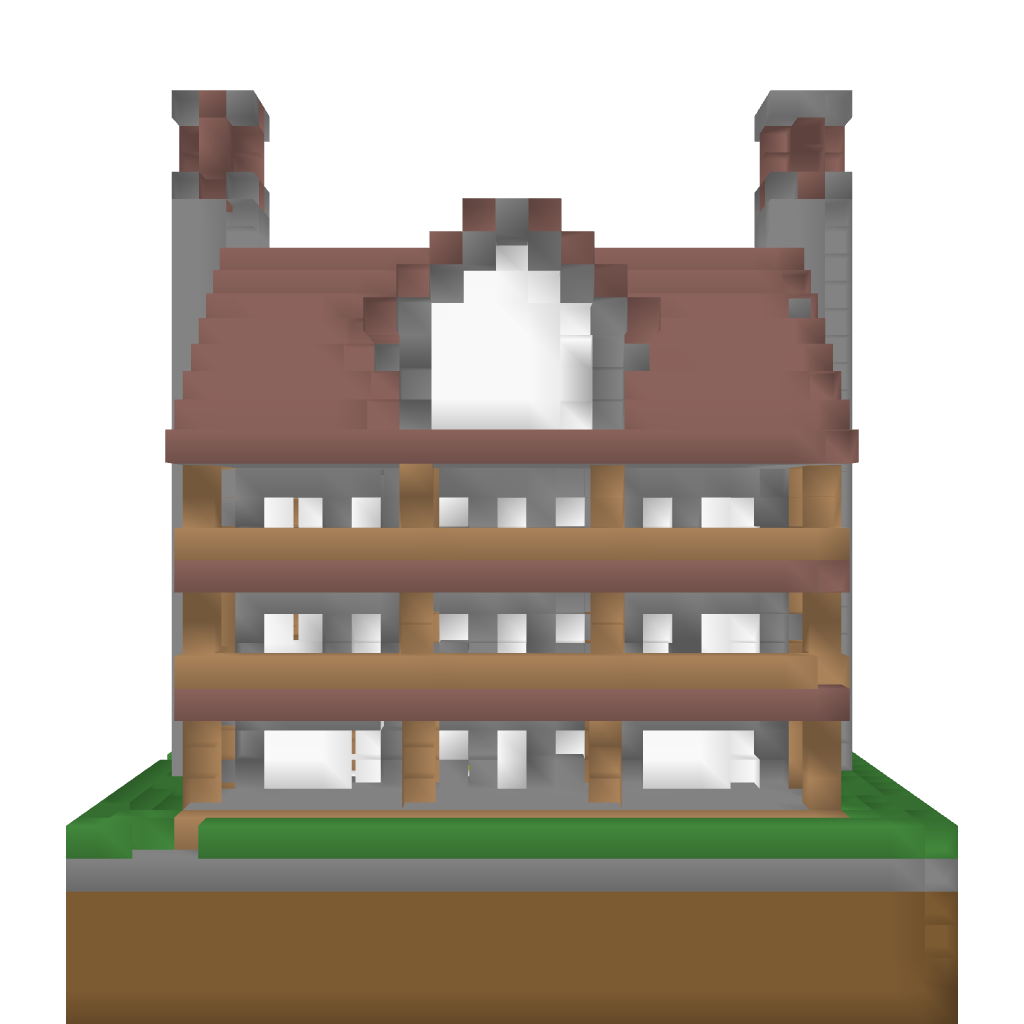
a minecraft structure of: Four Room Inn high quality